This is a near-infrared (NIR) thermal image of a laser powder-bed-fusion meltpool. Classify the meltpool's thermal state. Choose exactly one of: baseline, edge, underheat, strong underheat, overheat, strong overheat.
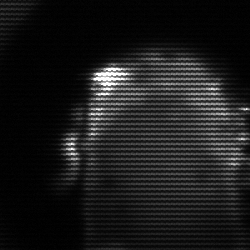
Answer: baseline